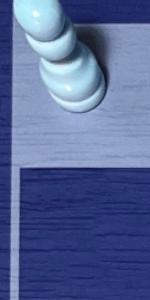
Label: Empty